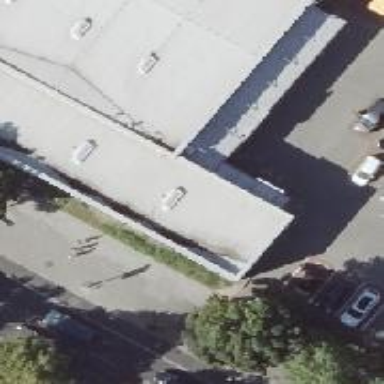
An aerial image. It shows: Warehouse.